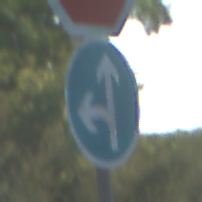
Verkehrszeichen: VorgeschriebeneFahrtrichtungGeradeausOderLinks
Zusatzzeichen oben: Stop
Umgebung: Outdoor, RoadRail
Tageszeit: MorningAfternoon
Wetter: Clear
Licht: Natural
Jahreszeit: NotSpecified
Kontrast: HighContrast